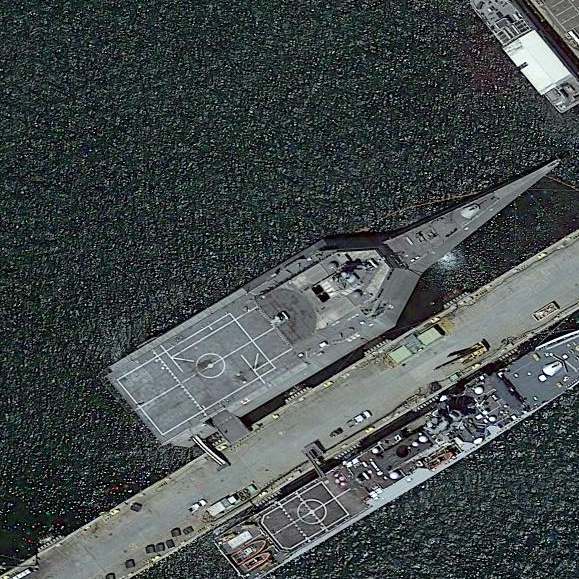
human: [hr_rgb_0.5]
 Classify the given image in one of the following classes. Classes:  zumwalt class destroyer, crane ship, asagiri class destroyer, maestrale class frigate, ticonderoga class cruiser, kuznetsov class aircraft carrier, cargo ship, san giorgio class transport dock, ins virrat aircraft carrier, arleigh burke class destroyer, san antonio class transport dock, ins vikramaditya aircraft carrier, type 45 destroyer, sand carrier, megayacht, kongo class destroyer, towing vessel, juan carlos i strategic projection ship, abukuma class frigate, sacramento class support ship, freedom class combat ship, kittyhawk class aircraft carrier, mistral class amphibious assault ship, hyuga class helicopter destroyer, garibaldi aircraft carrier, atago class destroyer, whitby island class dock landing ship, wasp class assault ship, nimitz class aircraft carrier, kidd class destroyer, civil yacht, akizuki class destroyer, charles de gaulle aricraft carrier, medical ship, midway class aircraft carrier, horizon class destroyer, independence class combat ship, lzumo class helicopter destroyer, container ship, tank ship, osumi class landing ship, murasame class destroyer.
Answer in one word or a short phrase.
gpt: Independence class combat ship